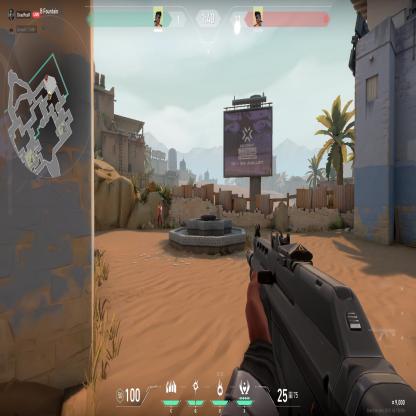
Label: enemy